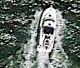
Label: Civil_yacht